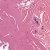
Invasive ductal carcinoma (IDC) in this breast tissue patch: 0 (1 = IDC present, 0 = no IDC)